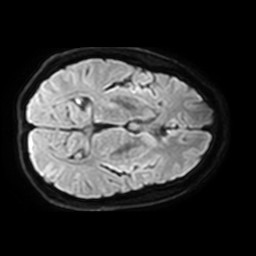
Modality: TRACE
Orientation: axial
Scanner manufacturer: philips
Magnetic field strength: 3 T
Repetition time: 4.726 s
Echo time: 0.06165 s